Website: home-depot
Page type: delivery-shipping
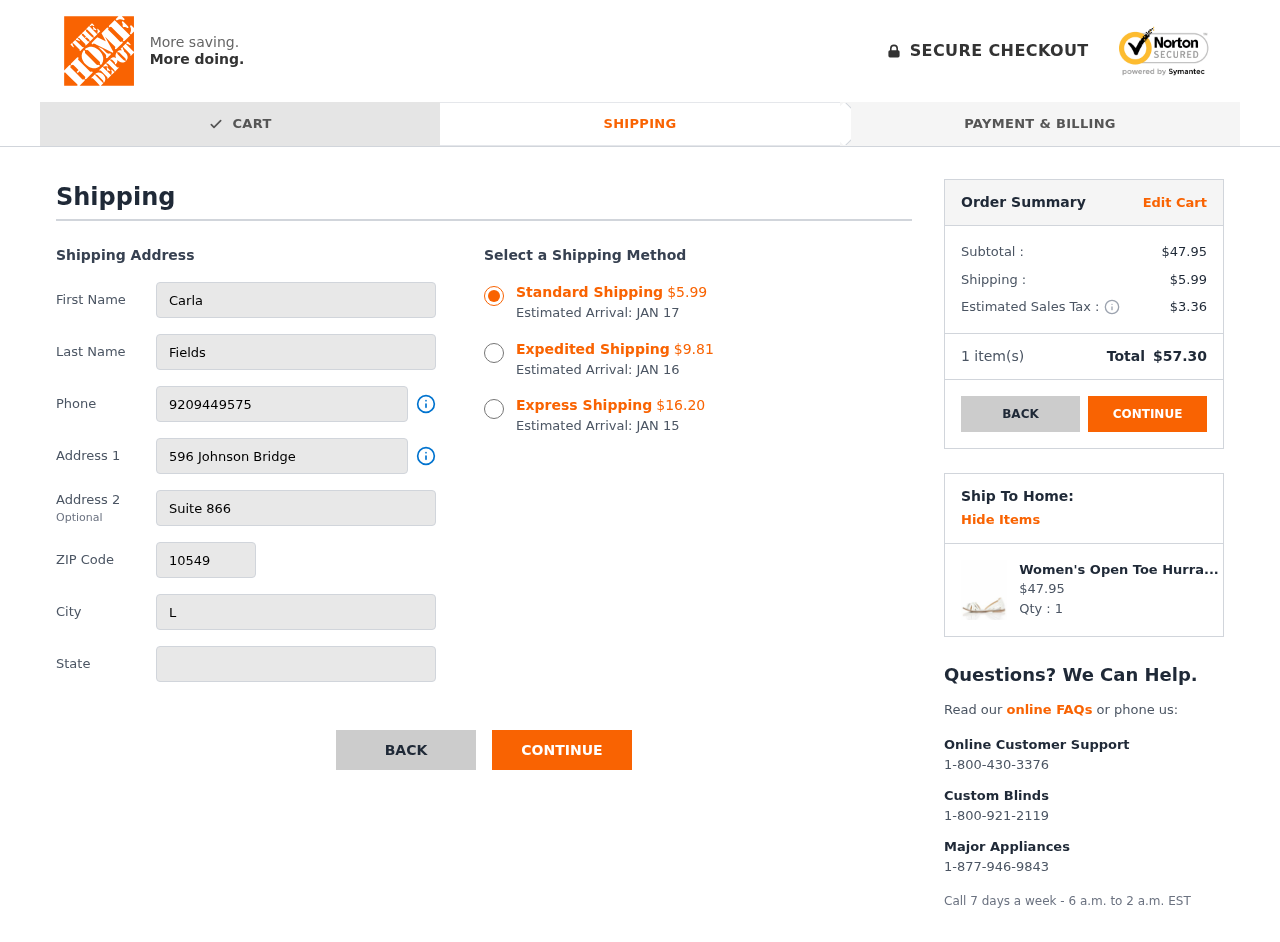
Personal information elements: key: PII_CITY
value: Lewisberg
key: PII_FIRSTNAME
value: Carla
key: PII_LASTNAME
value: Fields
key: PII_PHONE
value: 9209449575
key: PII_POSTCODE
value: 10549
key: PII_STATE
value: Florida
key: PII_STREET
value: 596 Johnson Bridge
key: PII_STREET2
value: Suite 866
Product elements: key: PRODUCT1_NAME
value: Women's Open Toe Hurrache, White, 6 UK
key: PRODUCT1_PRICE
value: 47.95
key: PRODUCT1_QUANTITY
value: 1
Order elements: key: ORDER_SHIPPING_COST_STANDARD
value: $5.99
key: ORDER_DELIVERY_DATE
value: JAN 17
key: ORDER_SHIPPING_COST_EXPEDITED
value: $9.81
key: ORDER_DELIVERY_DATE_EXPEDITED
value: JAN 16
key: ORDER_SHIPPING_COST_EXPRESS
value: $16.20
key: ORDER_DELIVERY_DATE_EXPRESS
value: JAN 15
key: ORDER_SUBTOTAL
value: $47.95
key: ORDER_SHIPPING_COST
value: $5.99
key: ORDER_TAX
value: $3.36
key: ORDER_NUM_ITEMS
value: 1
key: ORDER_TOTAL
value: $57.30